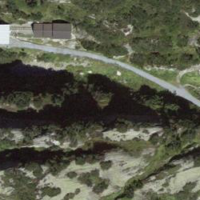
EUNIS habitat code: 26
Species observed at this site:
Chamaenerion angustifolium